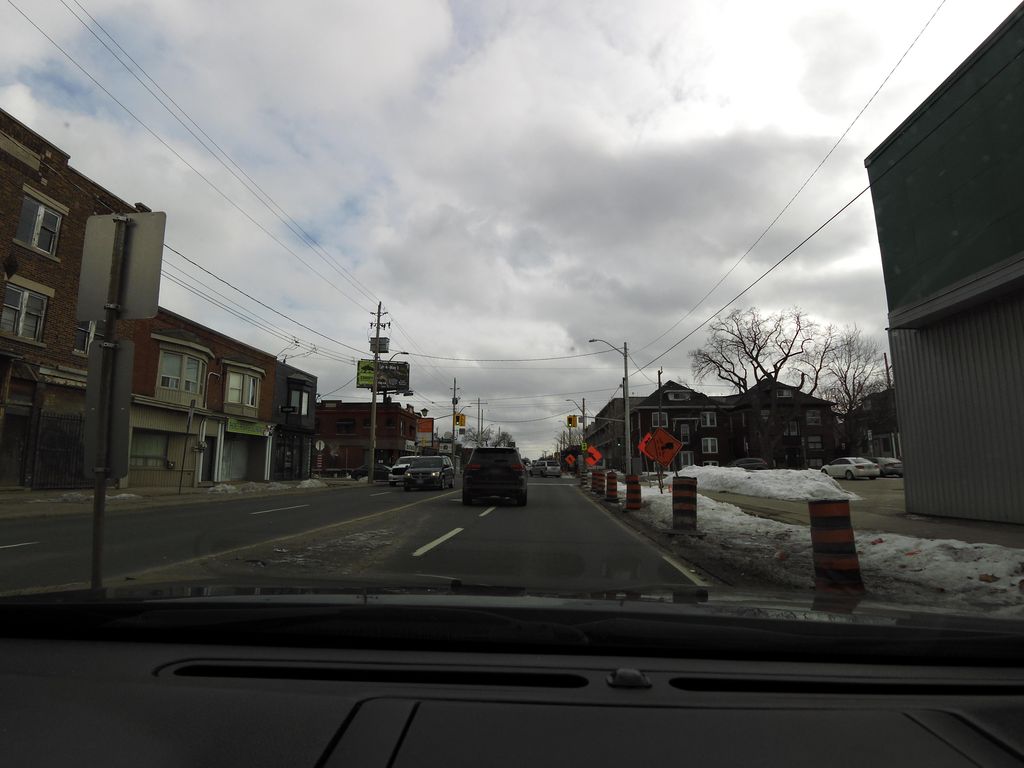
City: hamilton